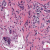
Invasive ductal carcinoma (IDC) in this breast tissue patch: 1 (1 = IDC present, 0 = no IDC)